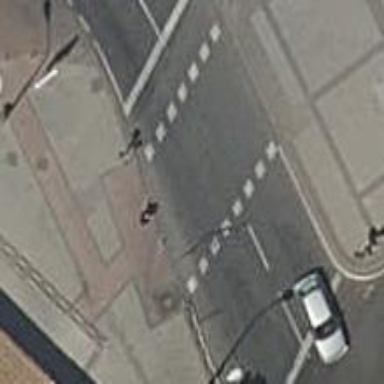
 there are traffic signals and zebra crossing."